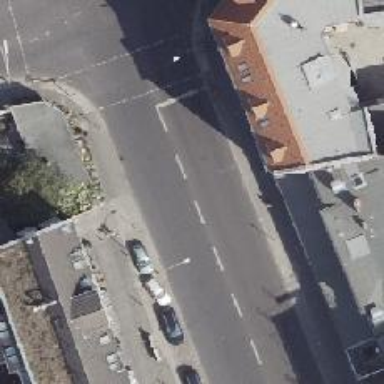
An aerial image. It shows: Secondary road with asphalt surface. There are separate sidewalks on both sides and dedicated green cycle lanes marked with lane markings on both sides of the road.